Brain MRI, t1w sequence, axial 2D slice.
Patient: age 46, sex F, weight 90 kg, height 1.9 m
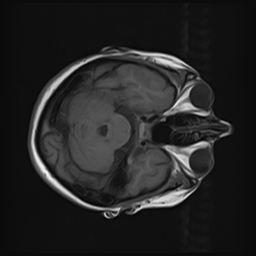